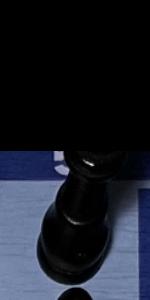
Label: King_Black